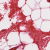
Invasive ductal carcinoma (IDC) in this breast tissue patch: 0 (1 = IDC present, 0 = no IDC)